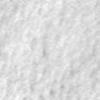
Label: no_change